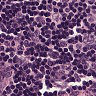
Metastatic tissue present: no